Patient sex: M
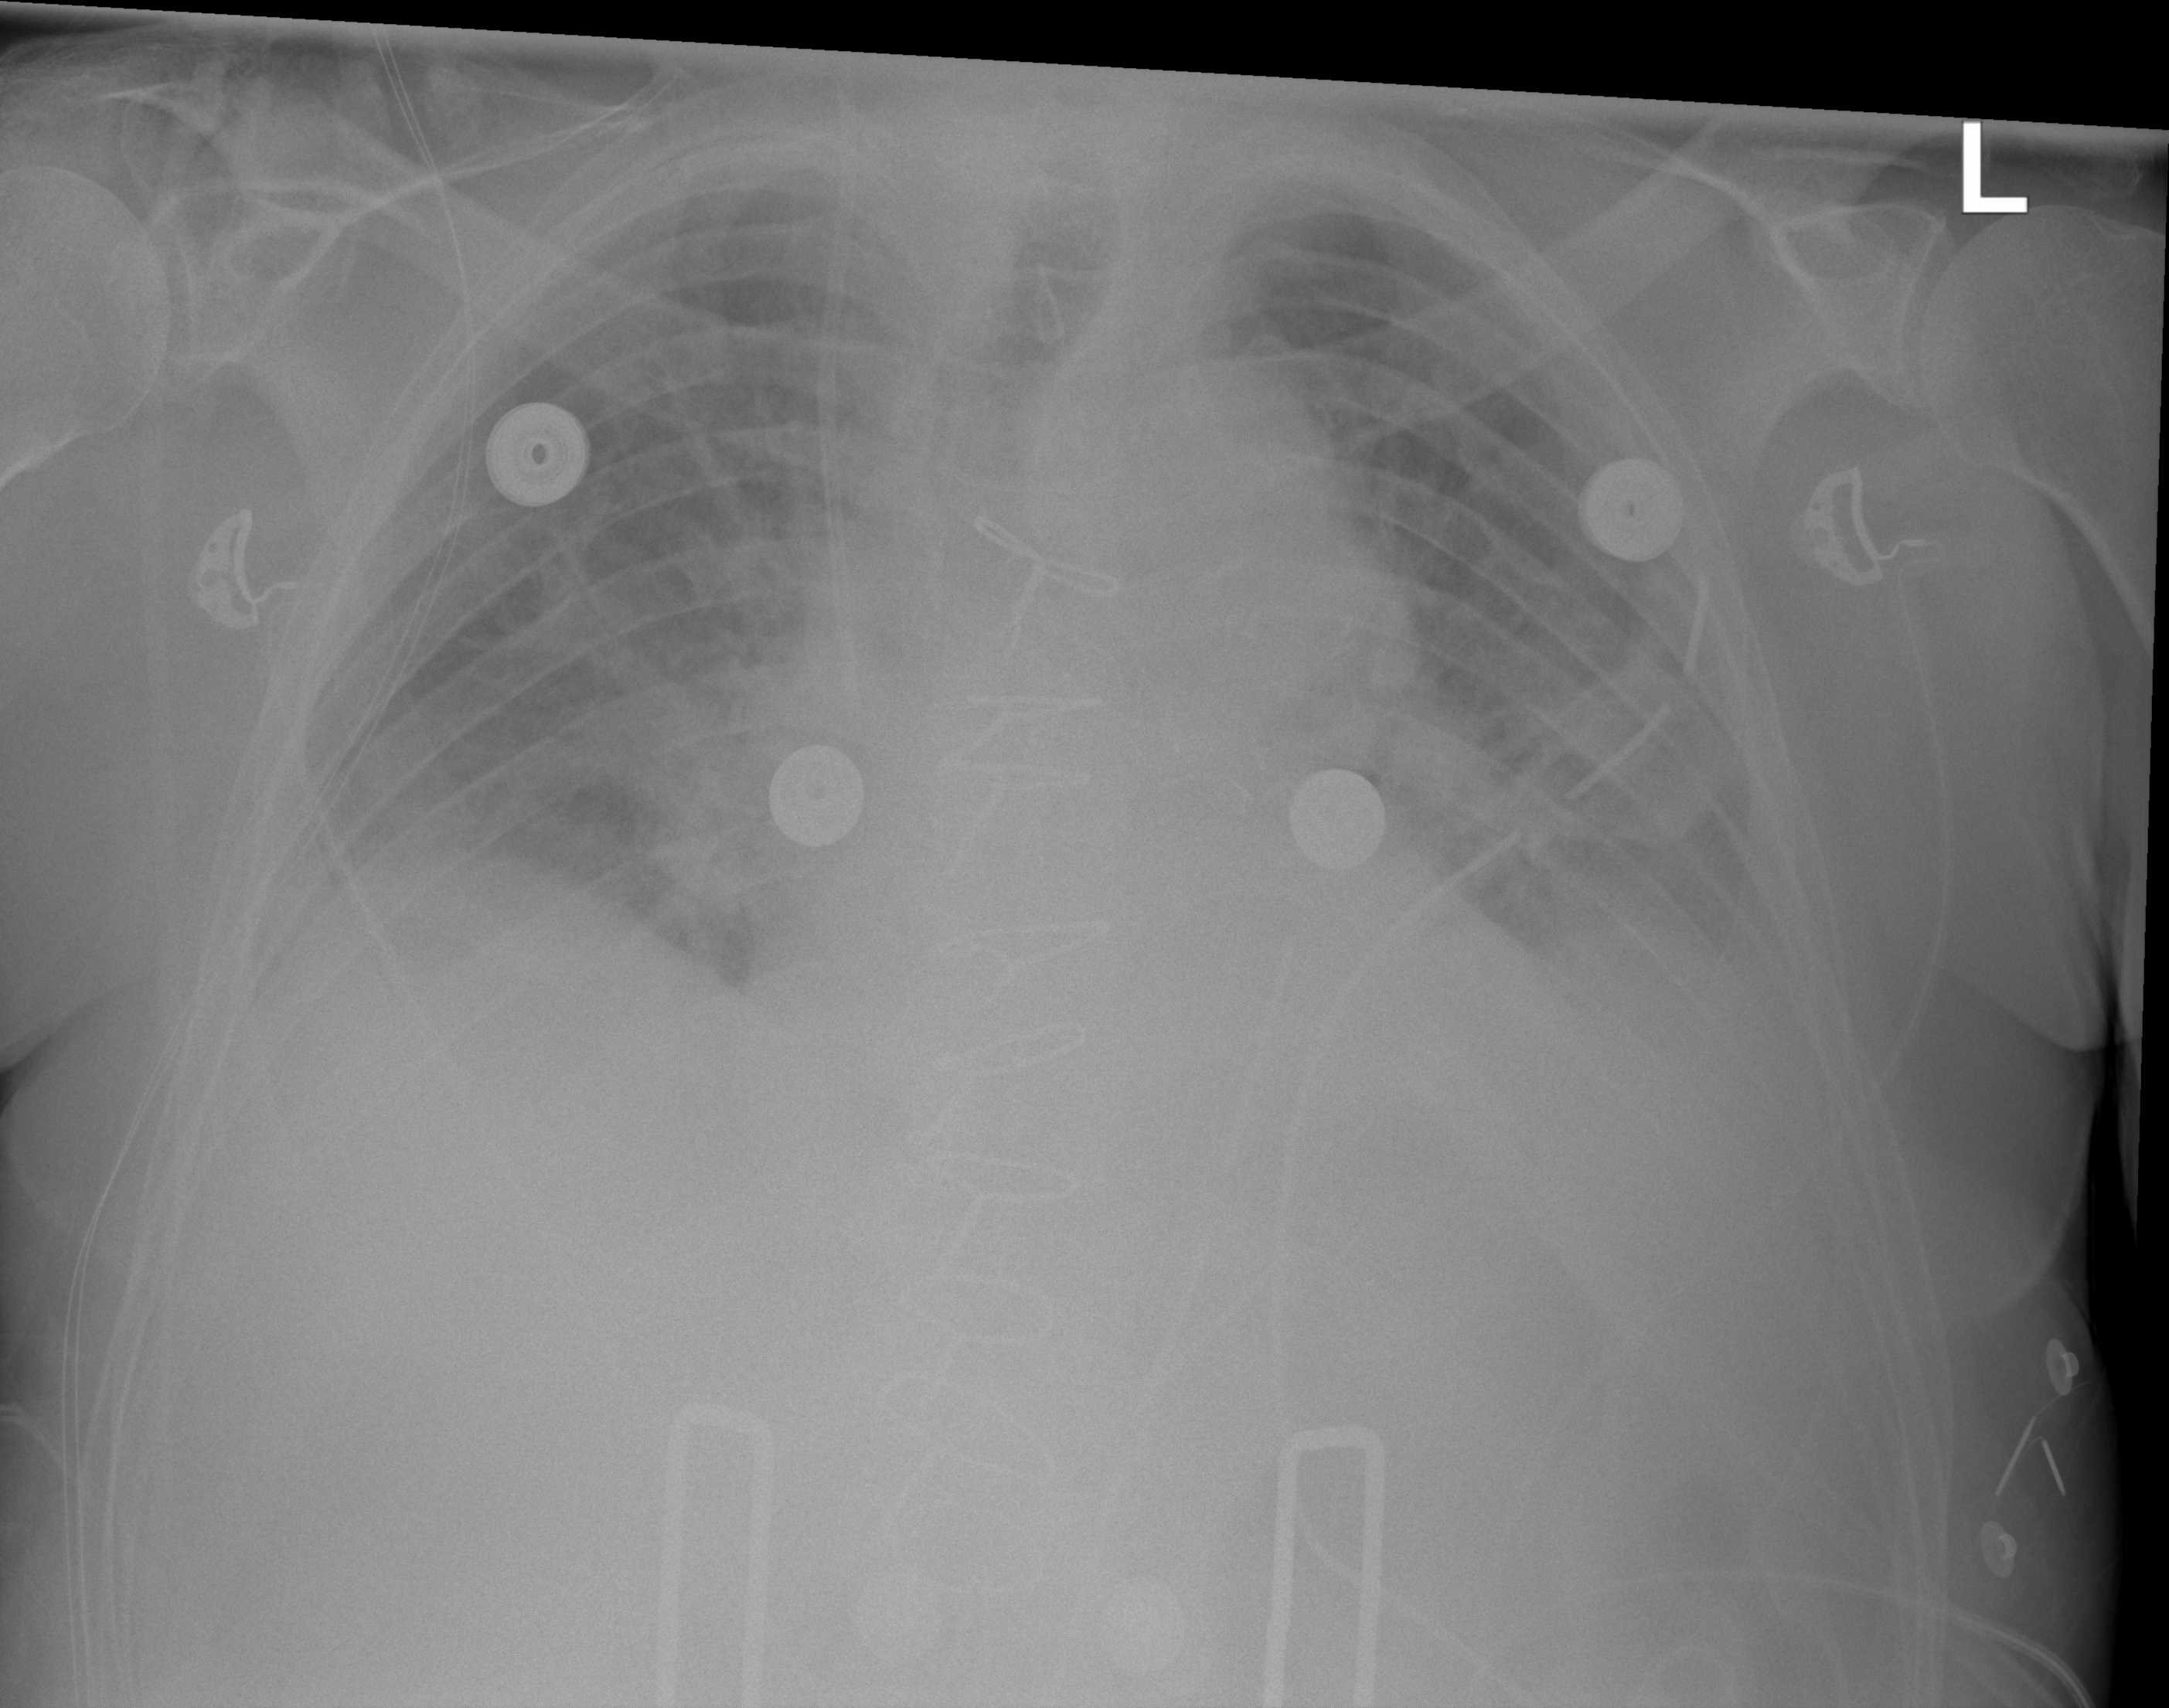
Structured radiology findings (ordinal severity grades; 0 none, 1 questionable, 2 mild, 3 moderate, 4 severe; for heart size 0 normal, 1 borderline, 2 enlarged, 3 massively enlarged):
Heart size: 1
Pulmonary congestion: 2
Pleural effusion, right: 2
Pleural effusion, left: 2
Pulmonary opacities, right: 0
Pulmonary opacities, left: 0
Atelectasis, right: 0
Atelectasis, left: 2